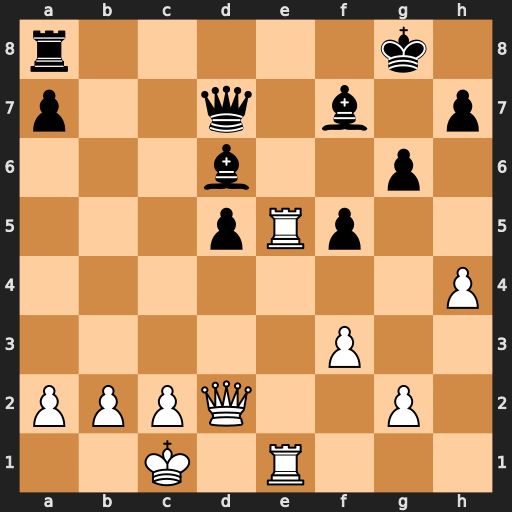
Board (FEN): r5k1/p2q1b1p/3b2p1/3pRp2/7P/5P2/PPPQ2P1/2K1R3
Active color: w
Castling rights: -
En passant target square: -
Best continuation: Rxd5 Bxd5 Qxd5+ Kg7 Qxa8 Bf4+ Kb1